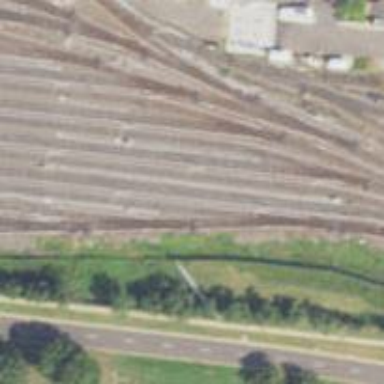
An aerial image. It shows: Electrified rail service yard.